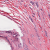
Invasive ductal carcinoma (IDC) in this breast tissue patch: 1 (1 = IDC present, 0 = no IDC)